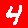
Digit: 4